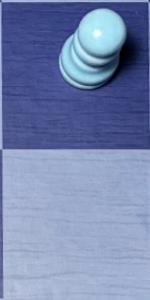
Label: Empty